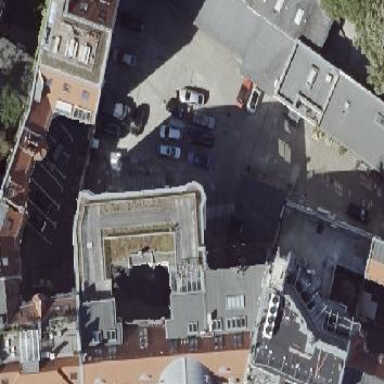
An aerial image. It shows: Building.